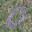
Label: 0